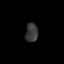
Tissue: prostate
Cell type: T cells
Senescence score: 0.2933
Nuclear area (px): 233
Mean DAPI intensity: 56.137